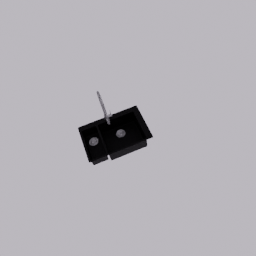
Label: appliances